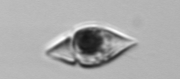
Label: Amphidinium